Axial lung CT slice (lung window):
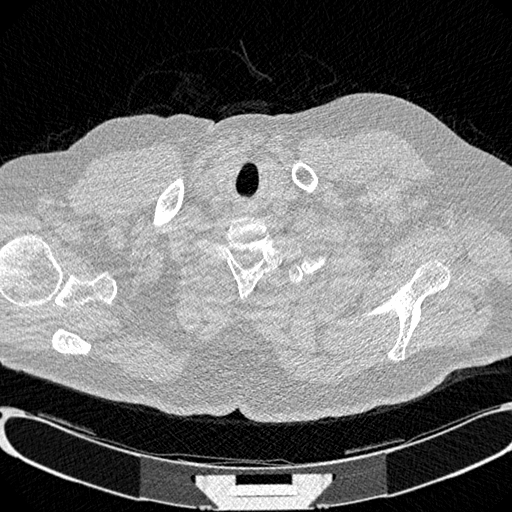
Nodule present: no